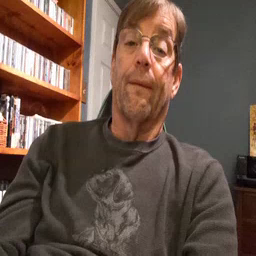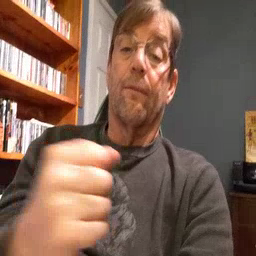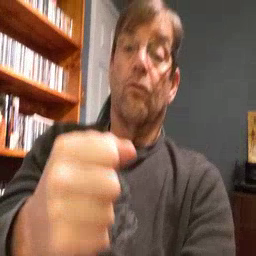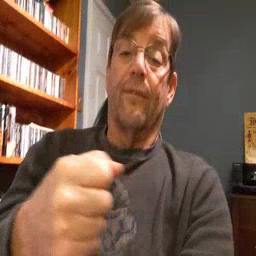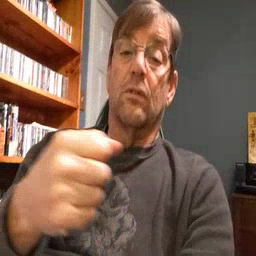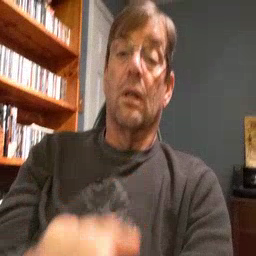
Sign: refrigerator